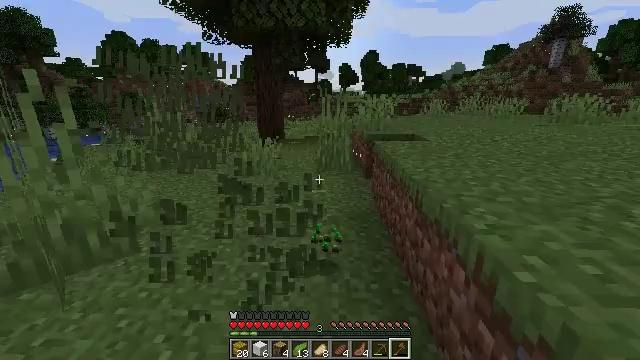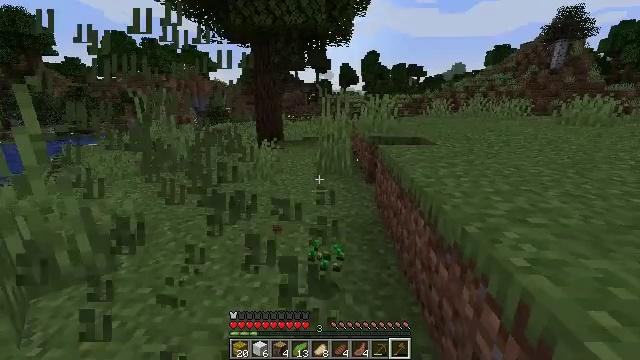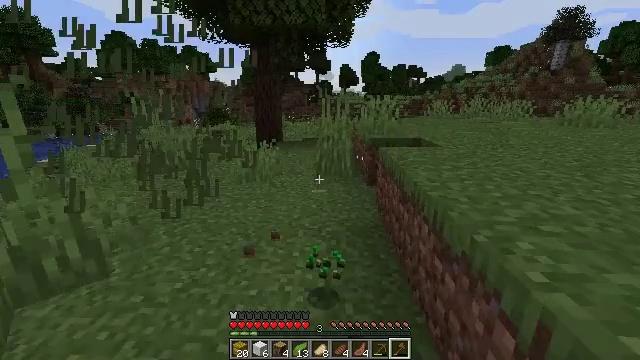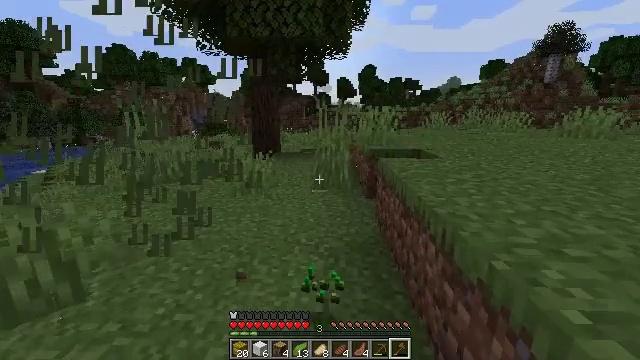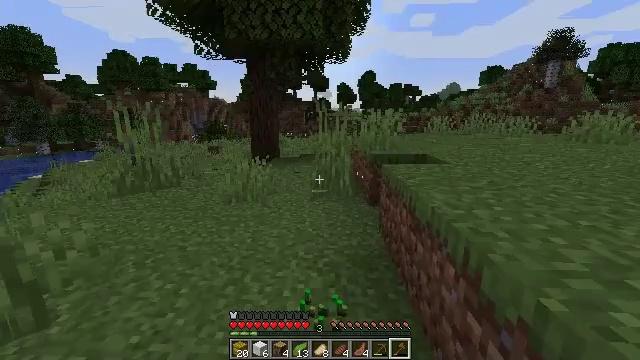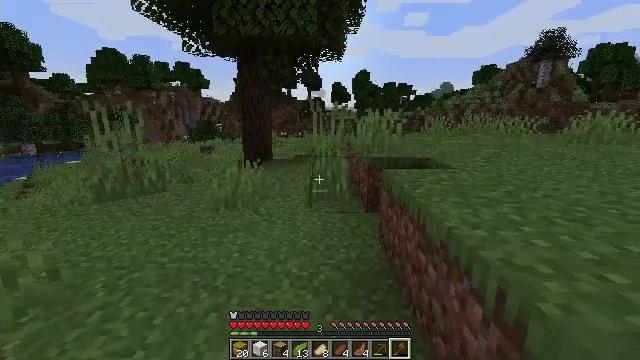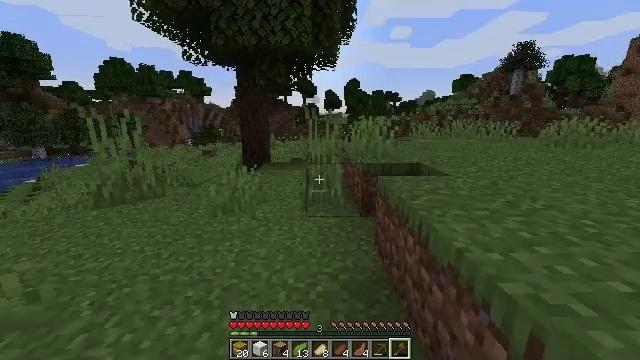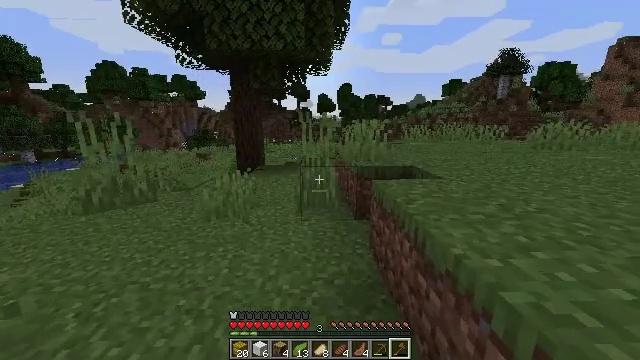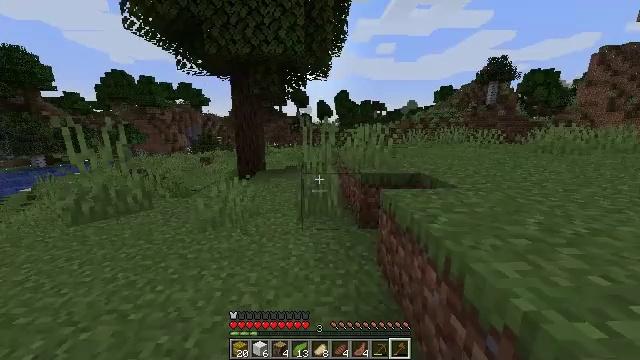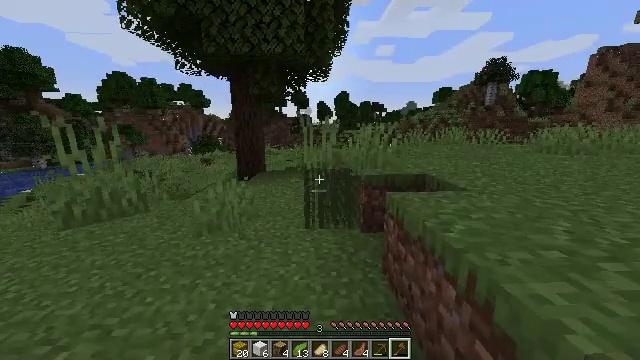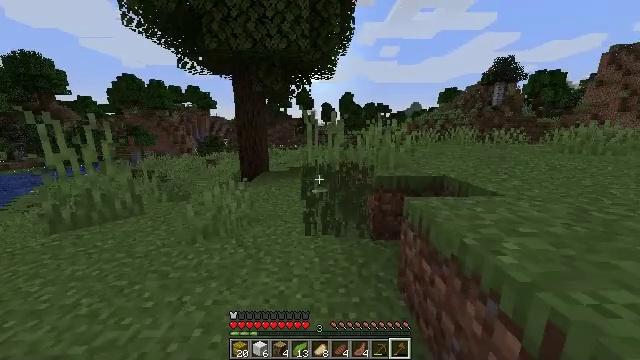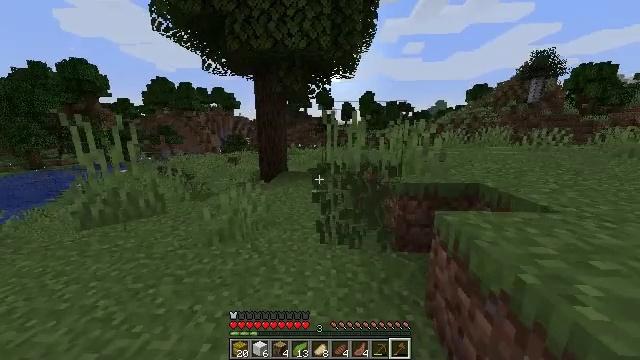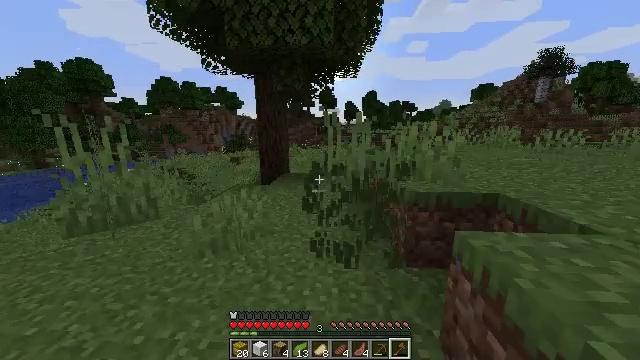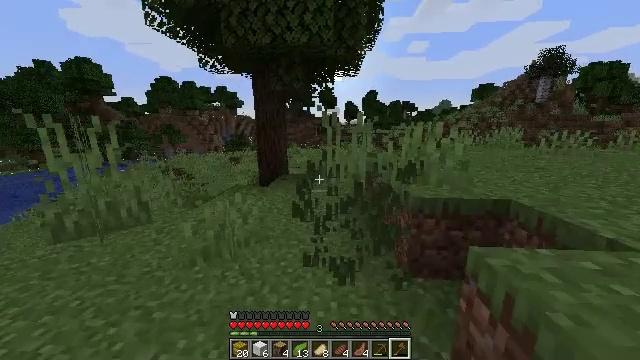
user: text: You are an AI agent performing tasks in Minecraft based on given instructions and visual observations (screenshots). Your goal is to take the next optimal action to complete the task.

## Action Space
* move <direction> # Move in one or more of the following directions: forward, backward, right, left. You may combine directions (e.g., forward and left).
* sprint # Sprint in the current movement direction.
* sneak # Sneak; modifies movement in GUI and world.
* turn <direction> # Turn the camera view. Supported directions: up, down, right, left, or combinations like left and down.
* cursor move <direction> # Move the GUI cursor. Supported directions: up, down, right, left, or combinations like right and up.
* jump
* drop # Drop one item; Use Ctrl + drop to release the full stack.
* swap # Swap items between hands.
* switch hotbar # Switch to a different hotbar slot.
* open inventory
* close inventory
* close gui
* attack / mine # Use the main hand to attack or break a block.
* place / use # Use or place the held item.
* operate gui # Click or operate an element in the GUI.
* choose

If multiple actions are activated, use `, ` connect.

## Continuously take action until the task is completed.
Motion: motion action
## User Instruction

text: Mine tall grass from the ground.
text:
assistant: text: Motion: move forward, attack / mine
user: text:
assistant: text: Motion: move forward, attack / mine
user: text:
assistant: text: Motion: move forward, turn up, attack / mine
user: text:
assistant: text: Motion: move forward
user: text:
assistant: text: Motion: move forward, sprint, turn right, attack / mine
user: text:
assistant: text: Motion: move forward, sprint, turn right, attack / mine
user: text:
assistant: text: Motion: move forward, sprint, turn right, attack / mine
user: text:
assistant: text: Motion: move forward, sprint
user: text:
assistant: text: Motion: move forward, sprint, attack / mine
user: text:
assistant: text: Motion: move forward, turn left, attack / mine
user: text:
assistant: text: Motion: move forward, turn left, attack / mine
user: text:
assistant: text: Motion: move forward, sprint
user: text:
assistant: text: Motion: move forward, sprint, attack / mine
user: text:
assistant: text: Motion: sprint, attack / mine